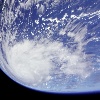
Label: cloud